Aerial crown-view tile of a tropical tree (Barro Colorado Island, Panama), acquired 20240611:
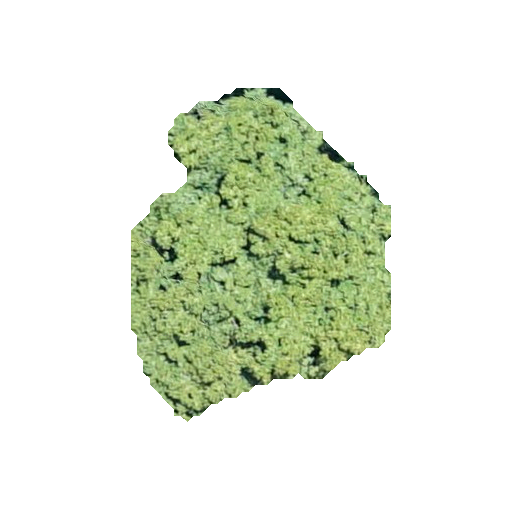
Species: Tachigali panamensis
GBIF accepted scientific name: Tachigali panamensis
Crown area: 96.918 m²